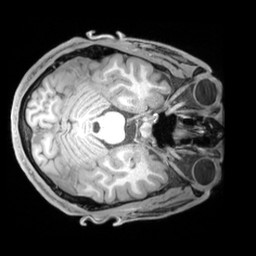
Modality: T1w
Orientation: axial
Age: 23
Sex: male
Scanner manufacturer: siemens
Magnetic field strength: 3 T
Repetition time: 1.97 s
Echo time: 0.00206 s